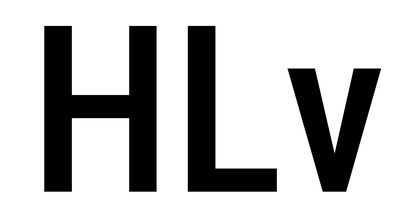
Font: Roboto_Condensed_Medium